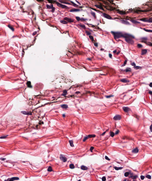
Tumor epithelial tissue: no
Tumor-associated stroma tissue: yes
Normal tissue: no